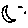
Label: moon